Question: I was just wondering if there was an easy way in Excel to complete the following task:
In my Excel spreadsheet I have two tabs. One tab represents one database and the other tab represents a different database. I have a column of data that is 1500+ rows long from my first database(tab) that looks like this:

In the other tab, I have another column that is similar to the above column. My goal is to be able to compare the above column to the other column in the separate tab, and search for duplicate values.
So for example the first code in the above column is 00064. It would search the specified column in the separate tab for the code 00064. If it finds it I would need to be alerted or have it logged somehow. Then it would move on to the next code, 00368 and repeat the process for every cell inside that column. I hope this makes sense. Please feel free to ask any questions you may have for further clarification.
My desired outcome is to ween out the duplicate values but I am not sure how to go about this because due to the length of my columns, manual comparisons would take quite some time. If there is a macro that could accomplish this it would make my life so much easier.
I greatly appreciate any help that can be offered.
Thank you!
-Dave
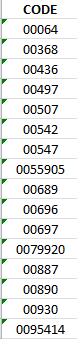
Answer: No need for VBA here. In the first cell of your second column (B1) of your first tab use a 'countif' formula:
'''
=countif(tab2!A:A, A1)
'''
Copy this formula down so it is next to every populated cell in Column 'A'. This will return the number of records in Tab2 that are equal to A1 in your first tab. Look for anything > 0 to find things that have a match, or things > 2 for duplicates.
You can extend this with an if statement like
'''
=if(countif(tab2!A:A, A1)>2, "Duplicate", countif(tab2!A:A, A1)=1, "Only one Match", "No Match"))
'''